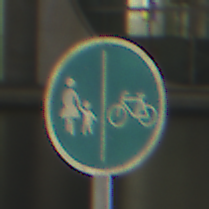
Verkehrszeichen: GetrennterRadUndGehwegRadwegRechts
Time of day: Night
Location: Outdoor (Urban)
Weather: PartlyCloudy
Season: NotSpecified
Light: Artificial